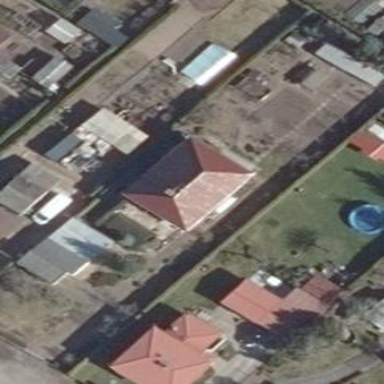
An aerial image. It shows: Building with red hipped roof.